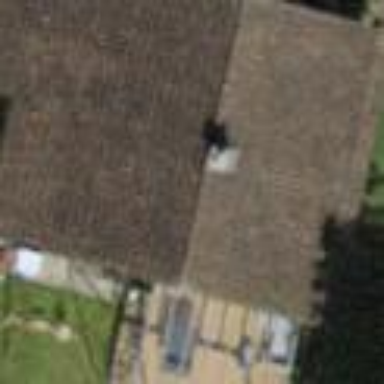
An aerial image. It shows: Building with tile roof.